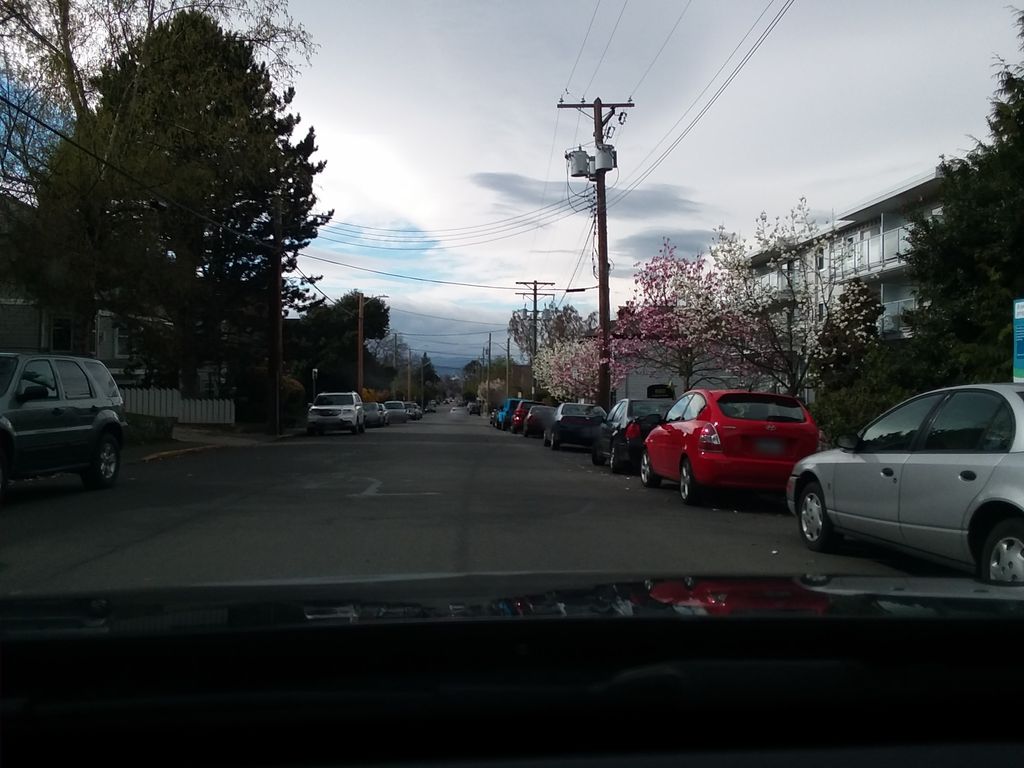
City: victoria